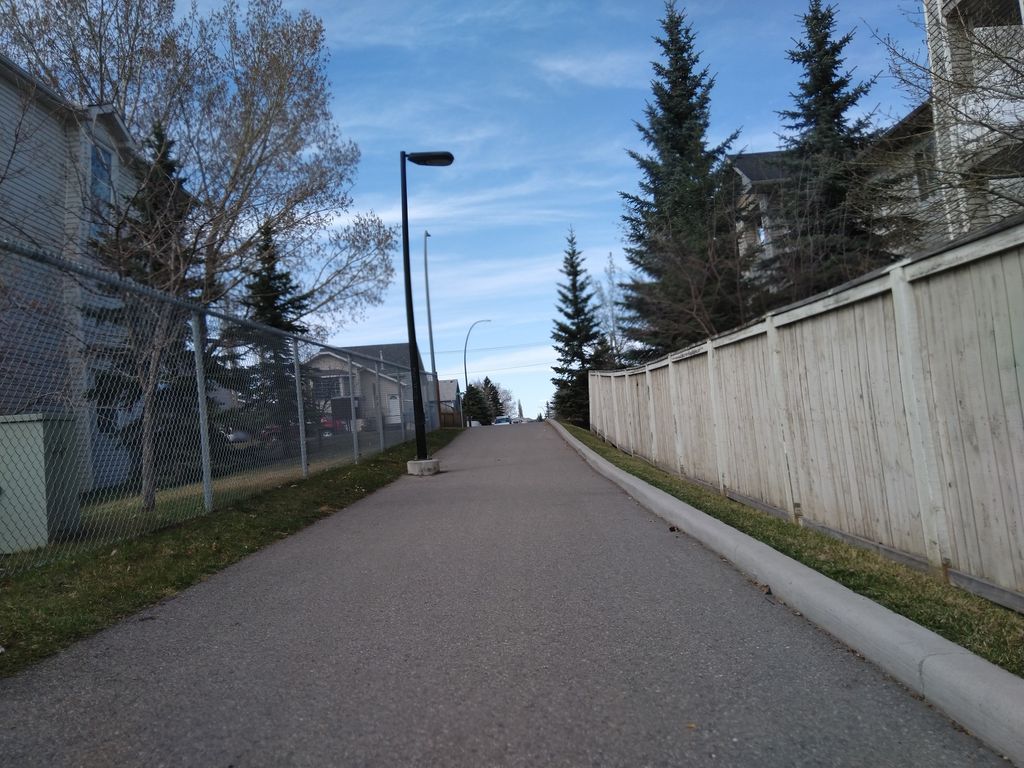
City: calgary